Question: '''
CREATE TABLE ItemsOfStores ( Item int, Store int );
'''
For my example above, that data would contain:
'''
INSERT INTO ItemsOfStores (Item,Store)
VALUES (1,1),(1,3),(4,1),(4,3),(5,1),(5,3),(2,1),
(2,2),(2,4),(3,1),(3,2),(3,4);
'''
I need the SQL to insert the results into 2 tables:
'''
CREATE TABLE StoreGroups ( GroupId int, Store int )
CREATE TABLE ItemsOfGroups ( GroupId int, Item int )
'''
In my example above, items 1, 4 and 5 are at stores 1 and 3, then there would be a group of
stores composed of stores 1 and 3, I'll call that group 1. So group 1 holds stores 1 and 3, so that would put (1,1),(1,3) into StoreGroups,
and the items 1, 4 and 5 are in that group, so (1,1),(1,4),(1,5) would go into ItemsOfGroups.
Also in my example, items 2 and 3 are at stores 1, 2 and 4, then there would be a second group
of stores composed of stores 1, 2 and 4, I'll call that group 2. So (2,1),(2,2),(2,4) would go into StoreGroups, and (2,2),(2,3) would go into ItemsOfGroups.
So the final results would of this small example would fill StoreGroups
with (1,1),(1,3),(2,1),(2,2),(2,4),
and ItemsOfGroups with (1,1),(1,4),(1,5),(2,2),(2,3)

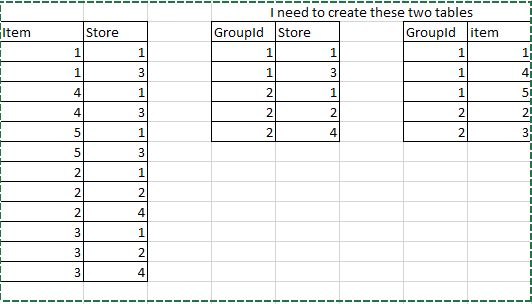
Answer: I guess you want something like this.
'''
CREATE TABLE ItemsOfStores ( Item int, Store int );
INSERT INTO ItemsOfStores (Item,Store)
VALUES (1,1),(1,3),(4,1),(4,3),(5,1),(5,3),(2,1),
(2,2),(2,4),(3,1),(3,2),(3,4);
CREATE TABLE StoreGroups ( GroupId int, Store int );
CREATE TABLE ItemsOfGroups ( GroupId int, Item int );
Insert into StoreGroups
SELECT z.GroupID, value
FROM (
Select ROW_NUMBER() OVER(ORDER BY x.Store ASC)as GroupID, x.Store , x.Item
from
(
select
T3.Store,
stuff((SELECT ', ' + cast(Item as varchar(10))
FROM (
select Item,
stuff((SELECT ', ' + cast(Store as varchar(10))
FROM ItemsOfStores t2
where t2.Item = t1.Item
order by Store
FOR XML PATH('')),1,1,'') as Store
from ItemsOfStores t1
group by Item
)t4
where t4.Store = t3.Store
order by Item
FOR XML PATH('')),1,1,'')
as Item
from (
select Item,
stuff((SELECT ', ' + cast(Store as varchar(10))
FROM ItemsOfStores t2
where t2.Item = t1.Item
order by Store
FOR XML PATH('')),1,1,'') as Store
from ItemsOfStores t1
group by Item
) t3
group by T3.Store
) x
)z
CROSS APPLY STRING_SPLIT(z.Store, ',');
Select * from StoreGroups
'''
Returns:
'''
GroupId Store
1 1
1 2
1 4
2 1
2 3
'''
same logic:
'''
Insert into ItemsOfGroups
-- Use String Split (SQL2016+) function to split merged colums back into seperate values with their related GroupID
SELECT z.GroupID, value
FROM (-- Add GroupID which is related to both merged Item rows and merged store rows
Select ROW_NUMBER() OVER(ORDER BY x.Store ASC)as GroupID, x.Store , x.Item
from
( -- Merge Item values into one row (grouped by Grouped result of Store)
select Store,
stuff((SELECT ', ' + cast(Item as varchar(10))
FROM (
select Item,
stuff((SELECT ', ' + cast(Store as varchar(10))
FROM ItemsOfStores t2
where t2.Item = t1.Item
order by Store
FOR XML PATH('')),1,1,'') as Store
from ItemsOfStores t1
group by Item
)t4
where t4.Store = t3.Store
order by Item
FOR XML PATH('')),1,1,'') as Item
from ( -- Merge Store values into one row (grouped by Item)
select Item,
stuff((SELECT ', ' + cast(Store as varchar(10))
FROM ItemsOfStores t2
where t2.Item = t1.Item
order by Store
FOR XML PATH('')),1,1,'') as Store
from ItemsOfStores t1
group by Item
) t3
group by T3.Store
) x
)z
CROSS APPLY STRING_SPLIT(z.Item, ',');
Select * from ItemsOfGroups
'''
Returns:
'''
GroupId Item
1 2
1 3
2 1
2 4
2 5
'''